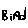
Label: bird